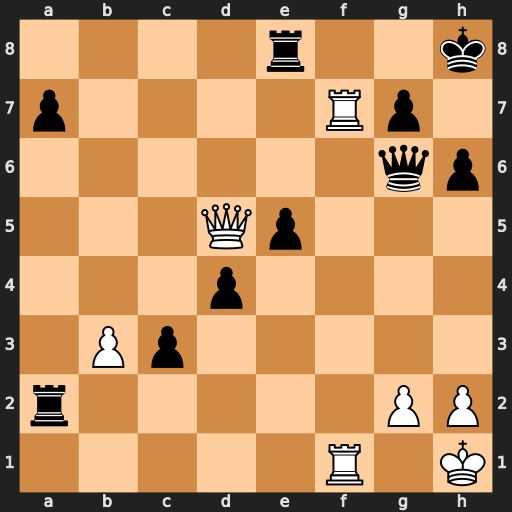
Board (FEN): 4r2k/p4Rp1/6qp/3Qp3/3p4/1Pp5/r5PP/5R1K
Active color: w
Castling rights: -
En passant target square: -
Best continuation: Rf8+ Rxf8 Rxf8+ Kh7 Qg8#